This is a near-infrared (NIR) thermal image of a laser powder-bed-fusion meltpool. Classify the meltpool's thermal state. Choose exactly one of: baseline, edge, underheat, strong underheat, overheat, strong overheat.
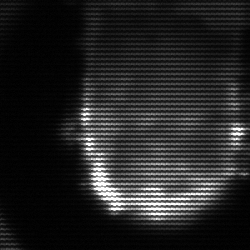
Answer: baseline